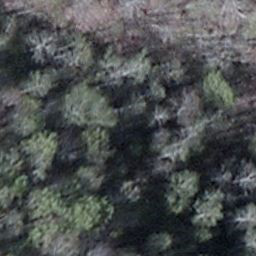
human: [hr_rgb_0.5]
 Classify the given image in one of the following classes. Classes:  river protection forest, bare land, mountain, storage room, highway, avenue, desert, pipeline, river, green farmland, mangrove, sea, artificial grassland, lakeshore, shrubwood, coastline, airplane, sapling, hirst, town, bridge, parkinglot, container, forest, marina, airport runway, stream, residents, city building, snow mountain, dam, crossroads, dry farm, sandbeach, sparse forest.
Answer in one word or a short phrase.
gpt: shrubwood